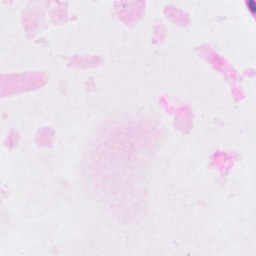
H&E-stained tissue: Breast